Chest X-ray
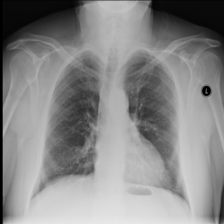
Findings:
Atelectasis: negative
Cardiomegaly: negative
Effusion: negative
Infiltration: negative
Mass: negative
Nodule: positive
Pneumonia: negative
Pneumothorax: negative
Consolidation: negative
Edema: negative
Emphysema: negative
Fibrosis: negative
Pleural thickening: positive
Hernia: negative